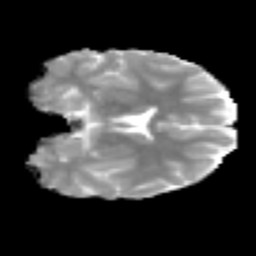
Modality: MD
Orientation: coronal
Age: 21
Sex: female
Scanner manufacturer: siemens
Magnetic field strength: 3 T
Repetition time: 2.3 s
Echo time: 0.085 s